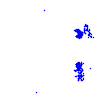
Particle: electron